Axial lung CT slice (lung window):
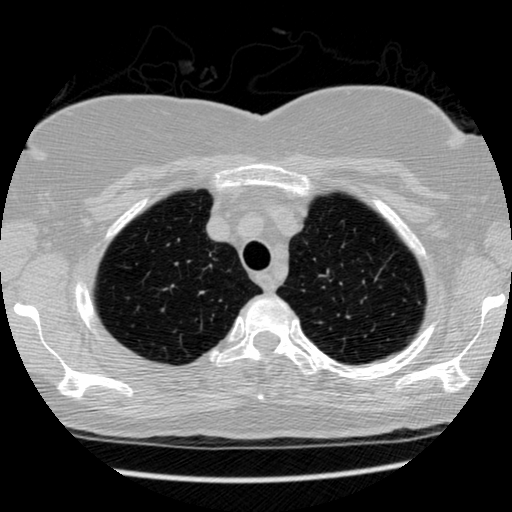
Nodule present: no